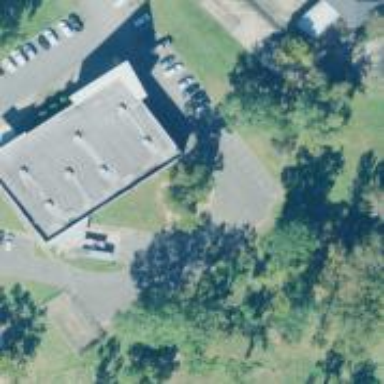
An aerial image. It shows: Building.